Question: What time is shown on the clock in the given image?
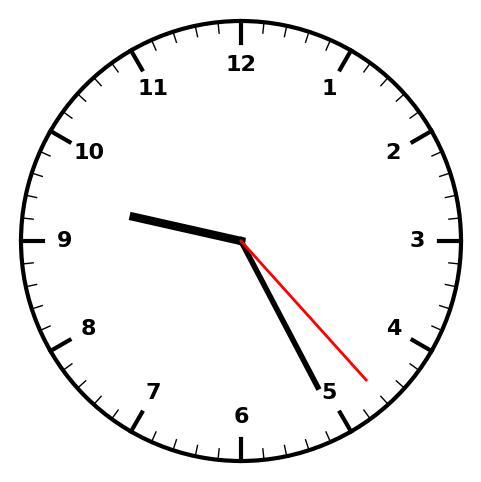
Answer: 09:25:23